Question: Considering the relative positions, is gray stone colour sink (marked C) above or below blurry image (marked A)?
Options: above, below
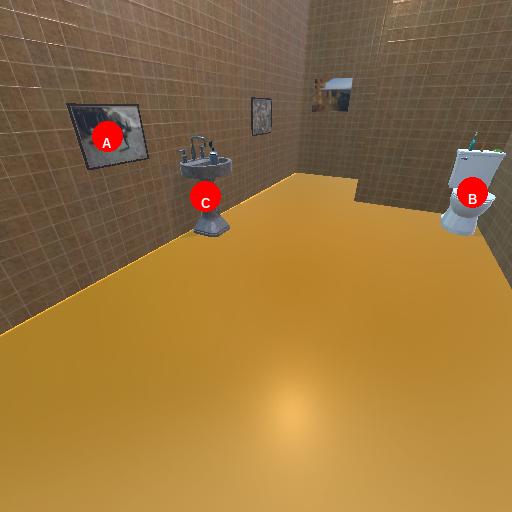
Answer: above